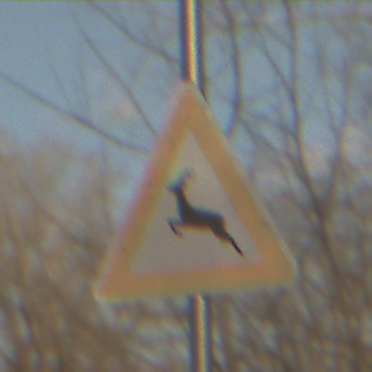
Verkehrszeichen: WildwechselRechts
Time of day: SunriseSunset
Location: Outdoor (Nature)
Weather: PartlyCloudy
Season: NotSpecified
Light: Natural